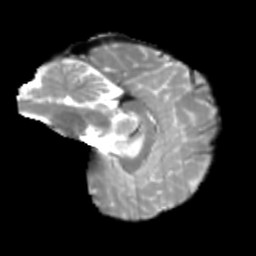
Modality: T2w
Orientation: sagittal
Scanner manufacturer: siemens
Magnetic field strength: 3 T
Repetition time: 4 s
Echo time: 0.0594 s